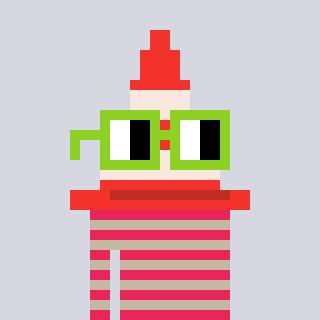
a pixel art character with square light green glasses, a cone-shaped head and a bege-colored body on a cool background